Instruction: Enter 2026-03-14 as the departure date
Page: home
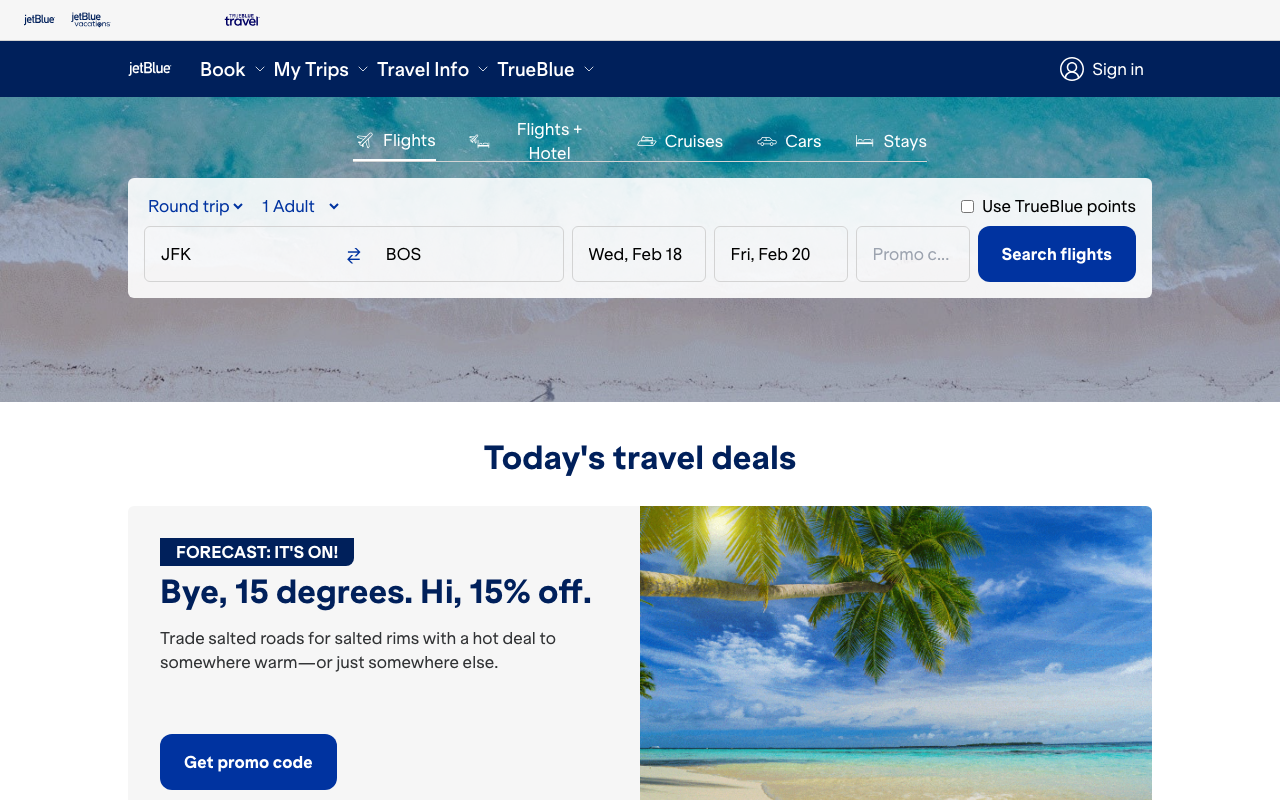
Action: type